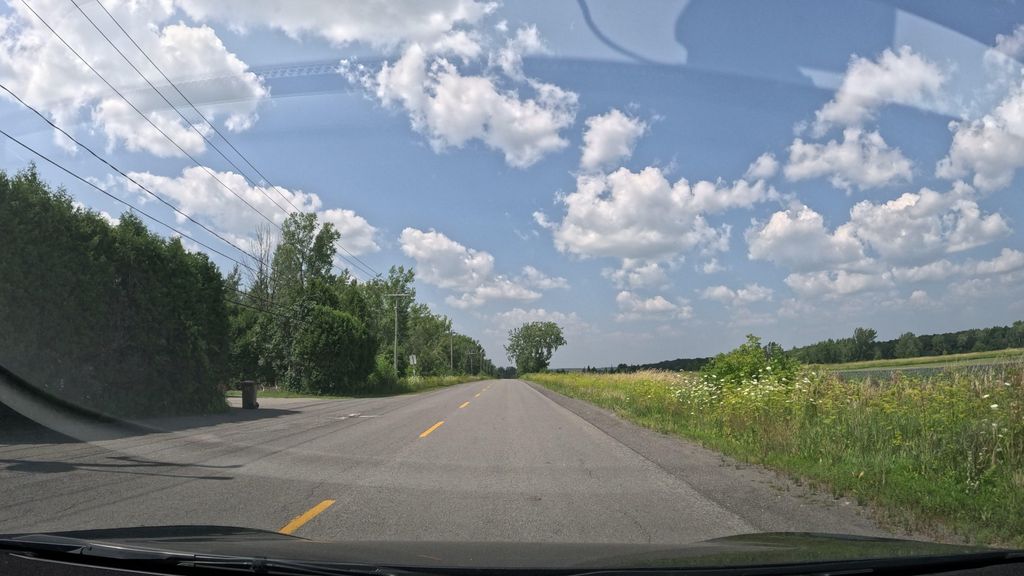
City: montreal